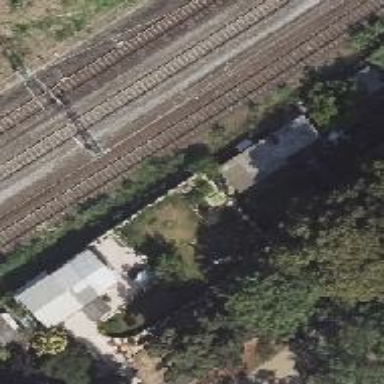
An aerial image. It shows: Solitary milestone along the railway.